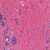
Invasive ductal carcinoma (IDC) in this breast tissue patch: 0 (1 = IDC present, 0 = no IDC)